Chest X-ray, PA view. Patient: 46 years old, sex M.
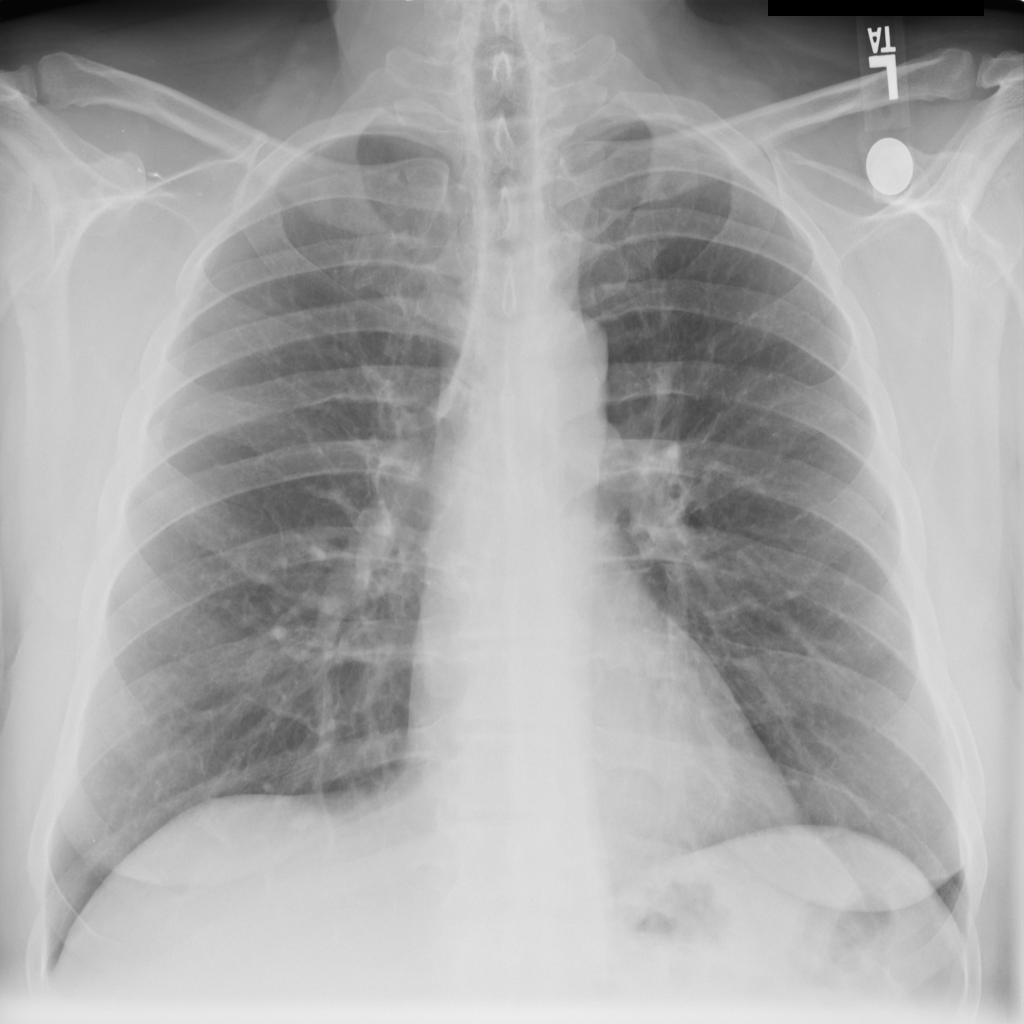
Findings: No Finding